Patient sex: F
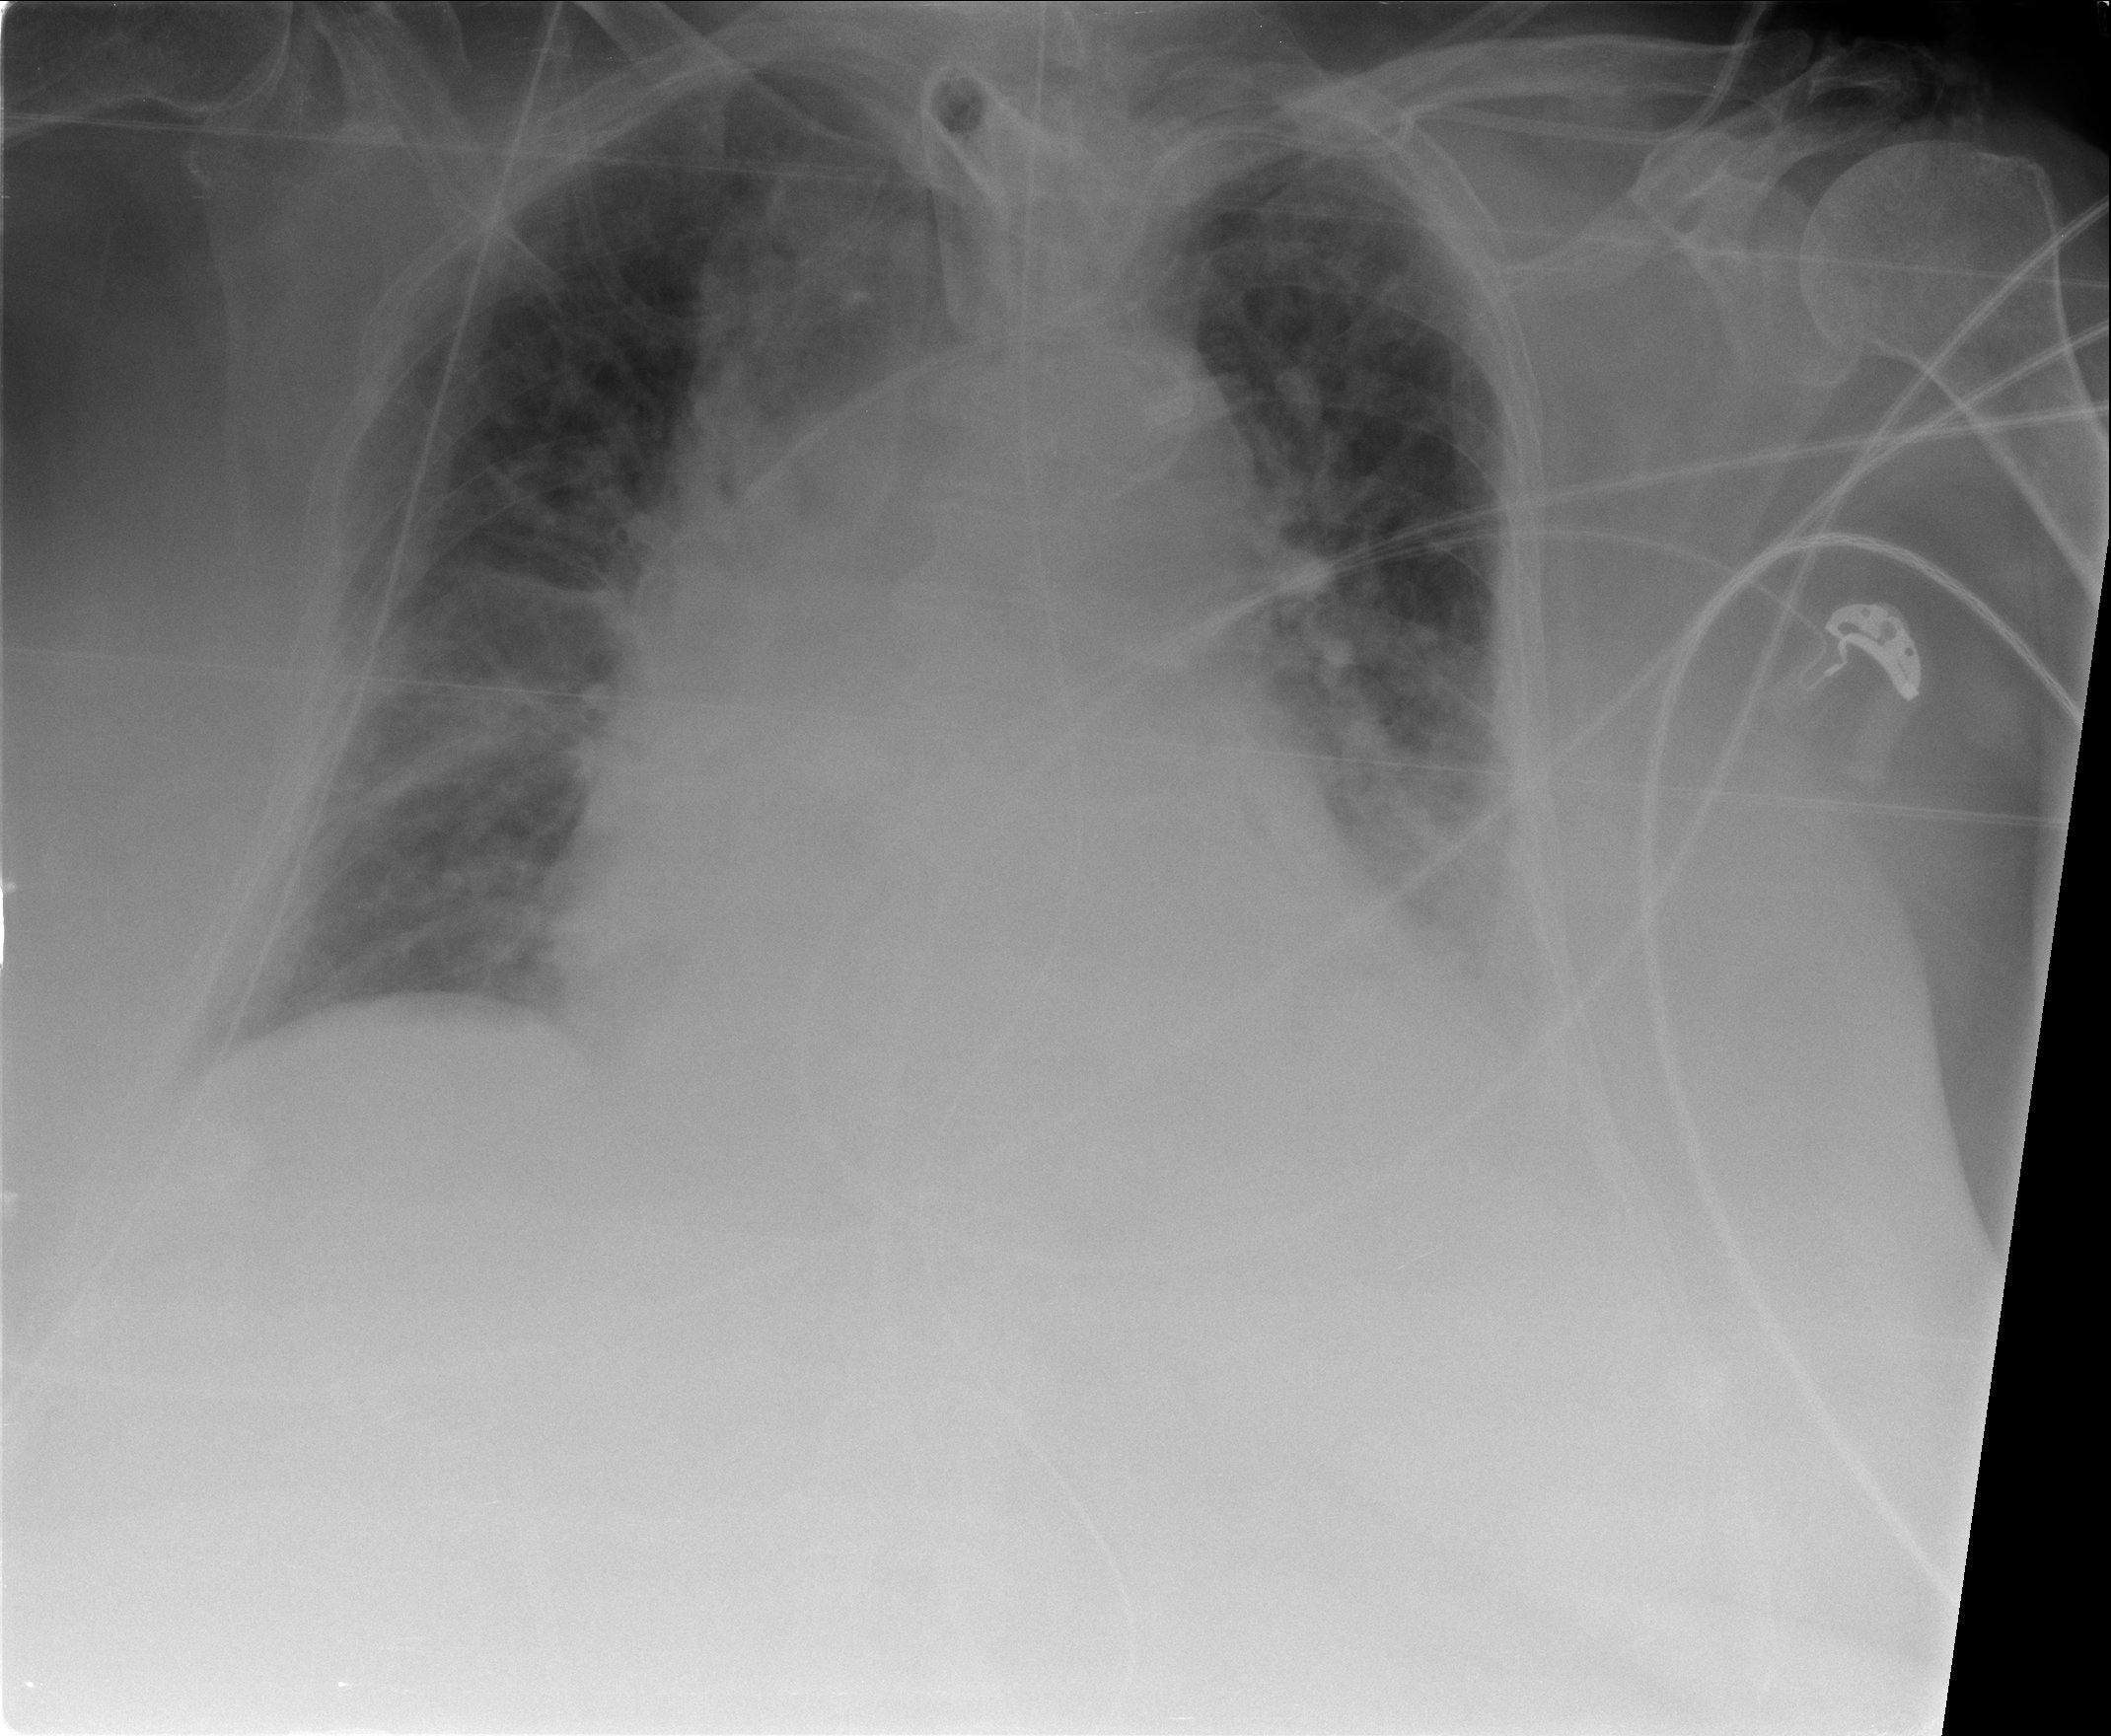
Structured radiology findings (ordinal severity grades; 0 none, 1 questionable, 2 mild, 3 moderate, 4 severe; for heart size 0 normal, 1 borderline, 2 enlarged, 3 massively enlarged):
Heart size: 2
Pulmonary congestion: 2
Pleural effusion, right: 1
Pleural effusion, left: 2
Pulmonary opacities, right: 1
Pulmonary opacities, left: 1
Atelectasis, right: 2
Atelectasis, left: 2